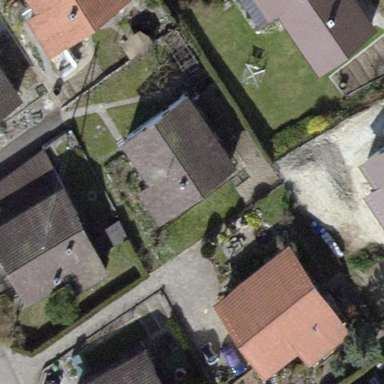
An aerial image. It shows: Detached building with gabled roof.